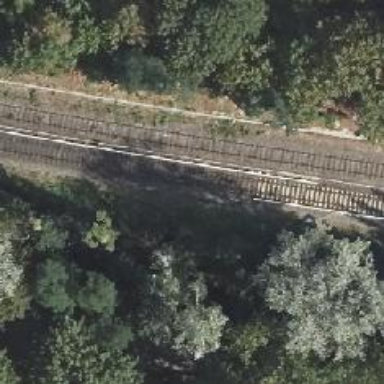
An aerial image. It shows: Railway signal.